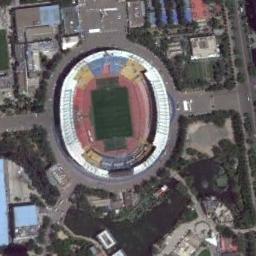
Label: stadium